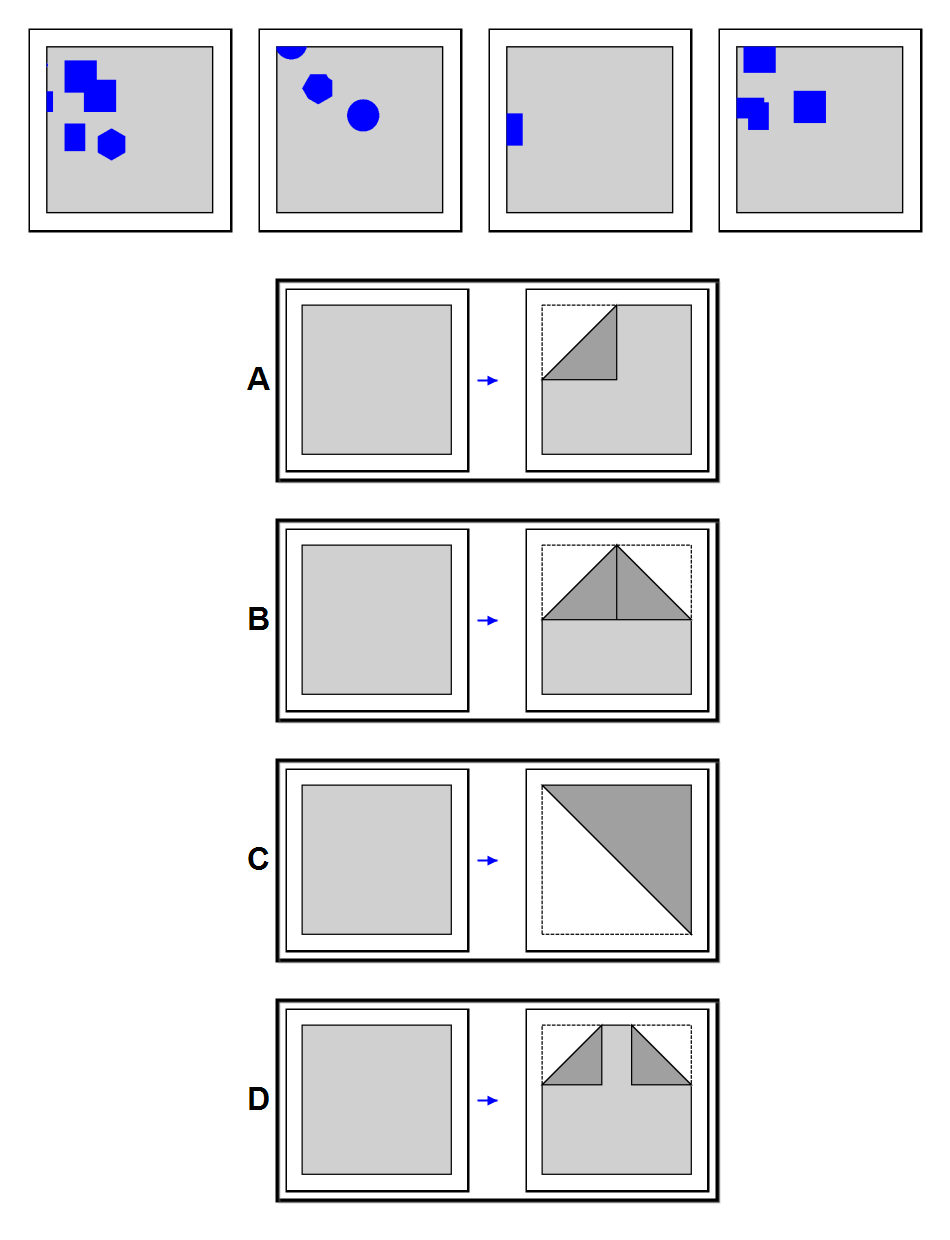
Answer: A